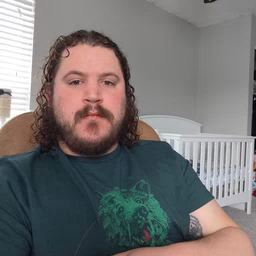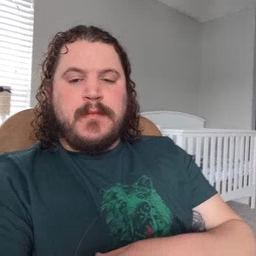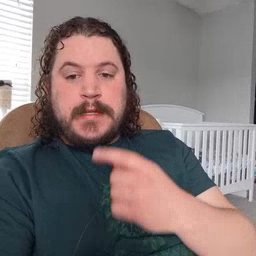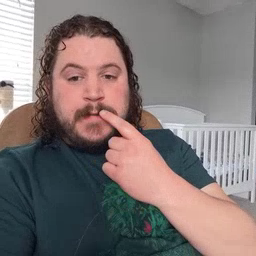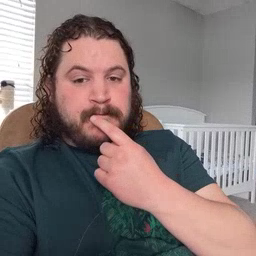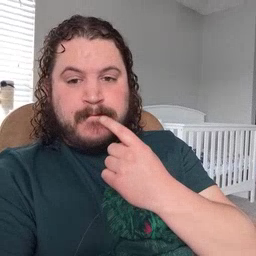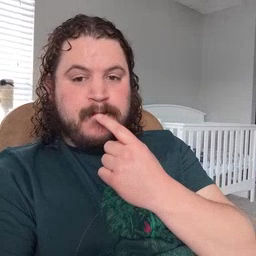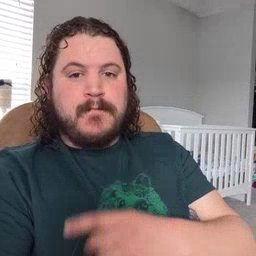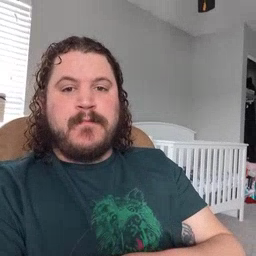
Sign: lips